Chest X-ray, PA view. Patient: 42 years old, sex M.
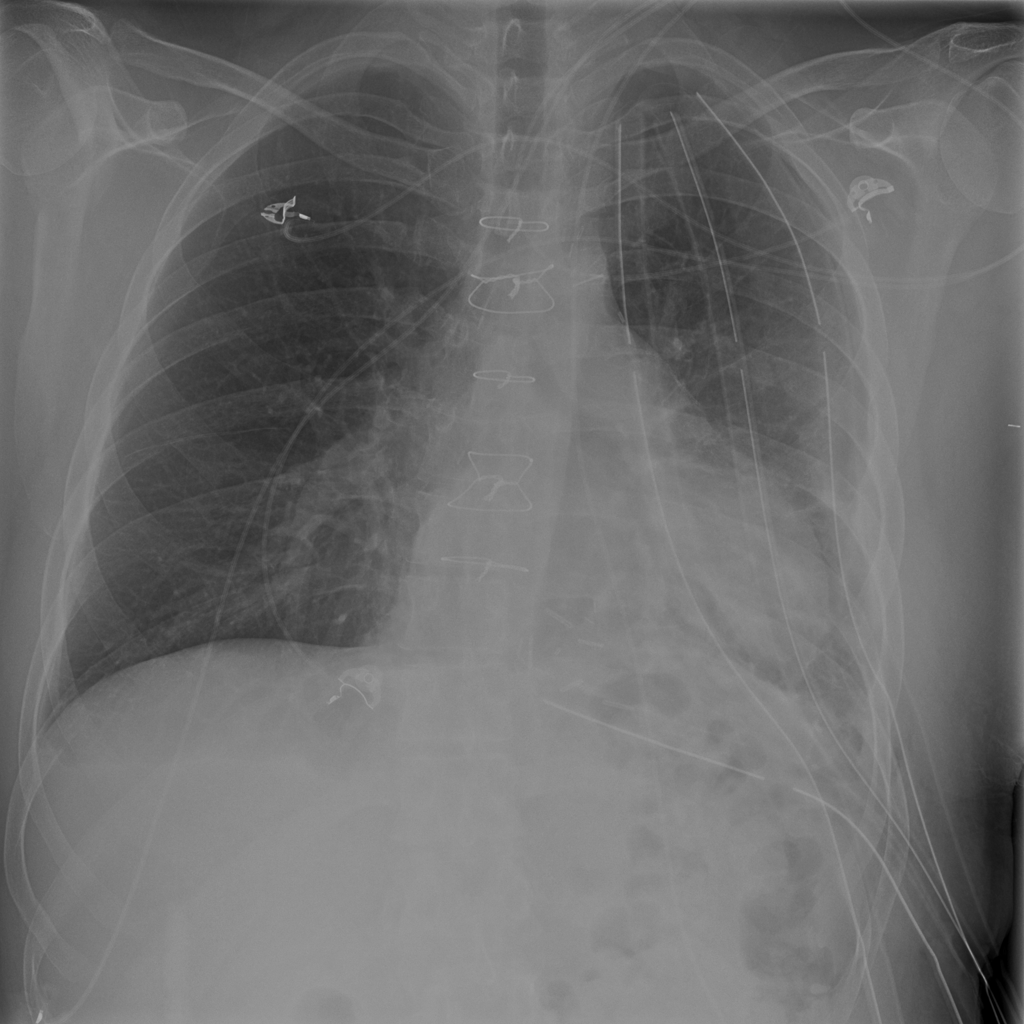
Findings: Pneumothorax